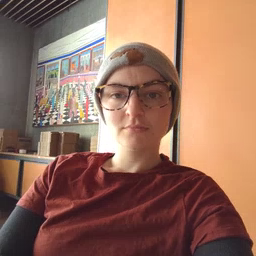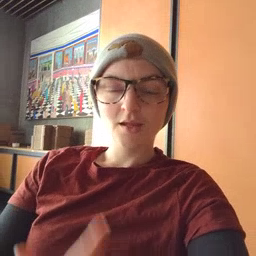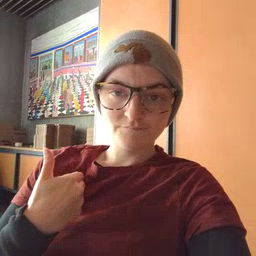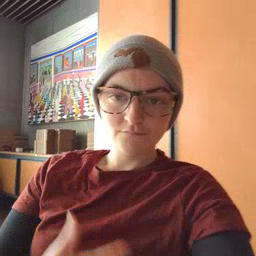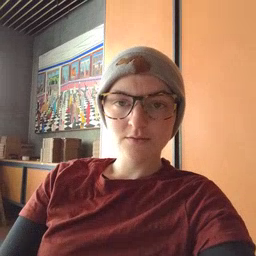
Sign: haveto